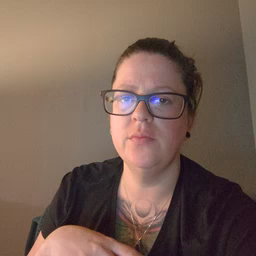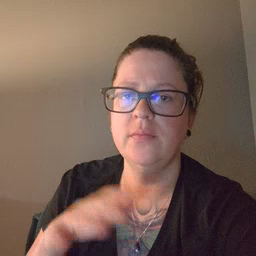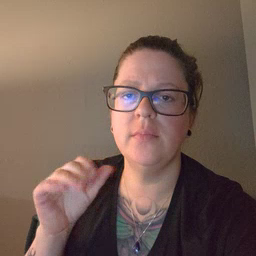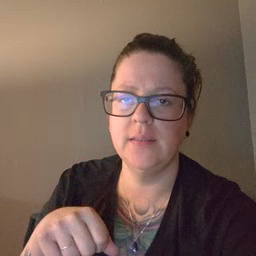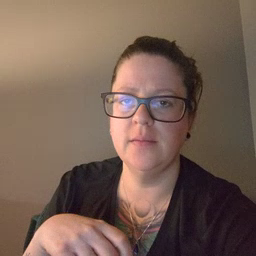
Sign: yes